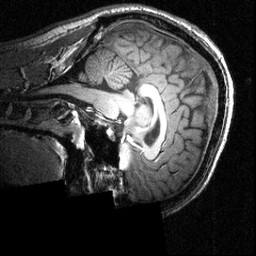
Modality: T1w
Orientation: sagittal
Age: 24
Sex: male
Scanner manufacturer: siemens
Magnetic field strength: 3.951 T
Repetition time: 1.5 s
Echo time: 0.00335 s